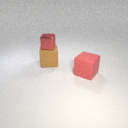
large brown rubber cube below small red metal cube